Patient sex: M
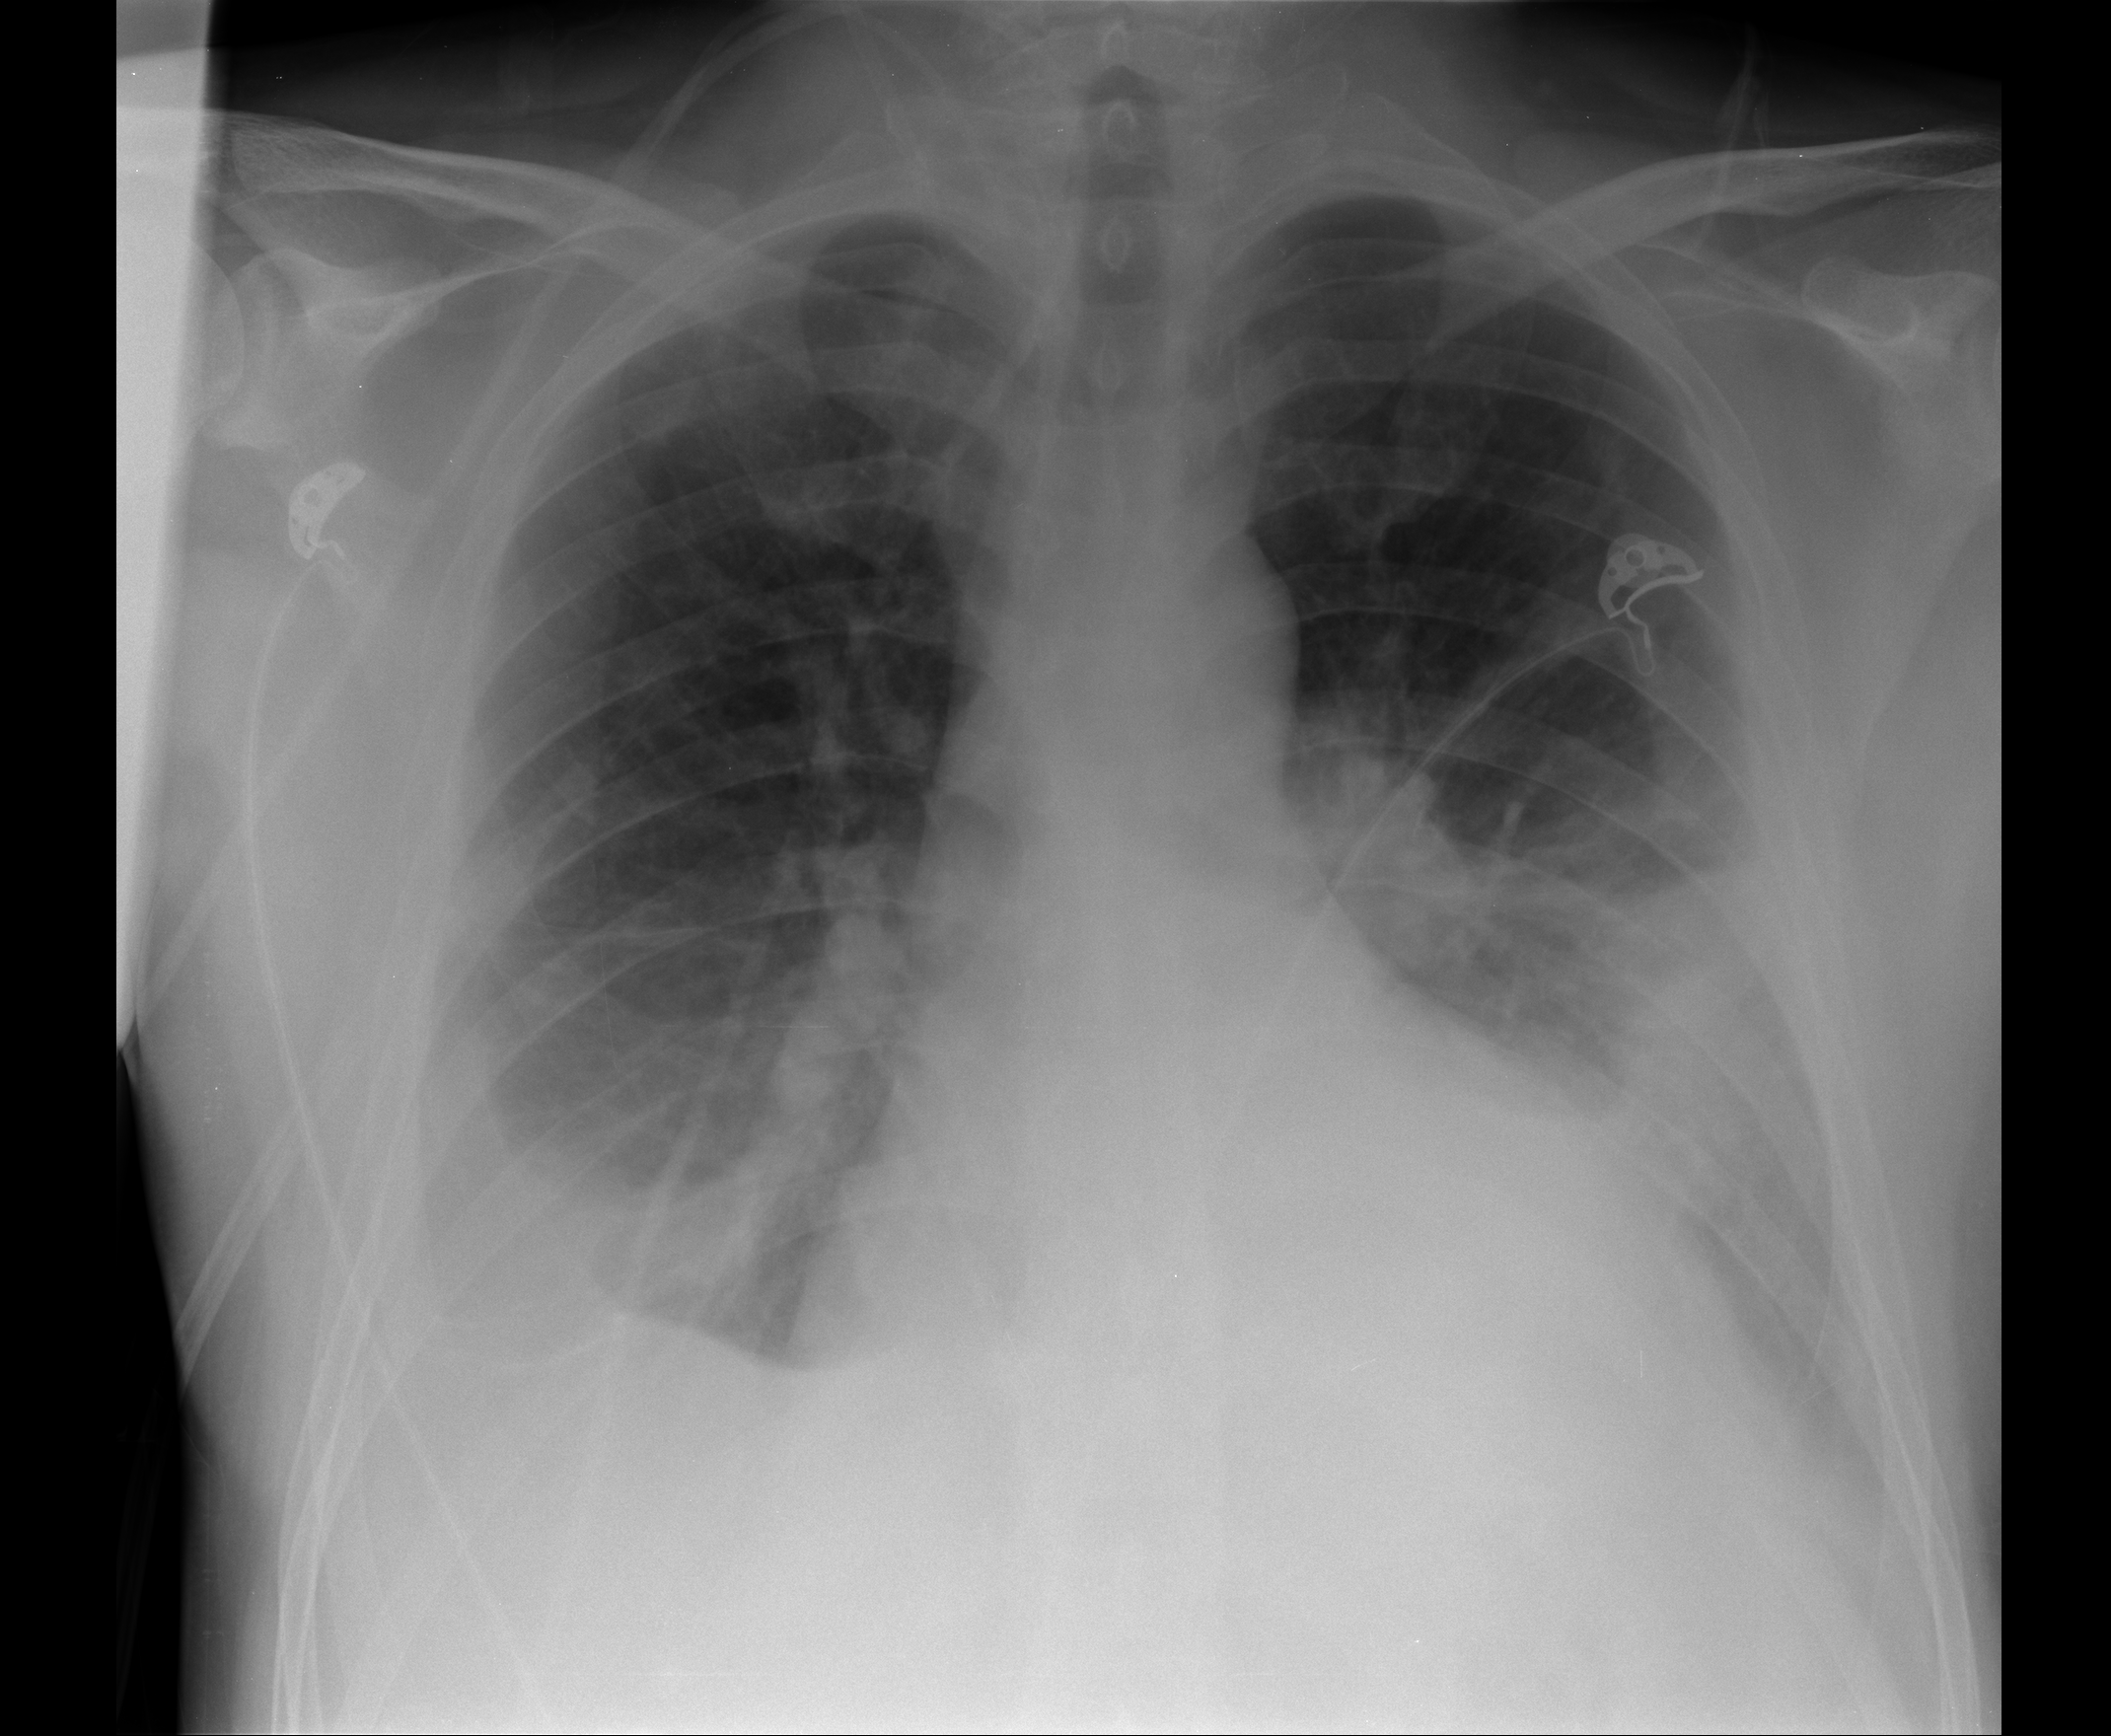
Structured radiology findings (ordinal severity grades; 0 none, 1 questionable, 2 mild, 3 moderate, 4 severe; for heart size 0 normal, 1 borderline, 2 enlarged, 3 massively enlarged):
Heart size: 0
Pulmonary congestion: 0
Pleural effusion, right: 2
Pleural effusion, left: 2
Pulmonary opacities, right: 2
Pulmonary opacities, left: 3
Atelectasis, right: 2
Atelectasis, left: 2